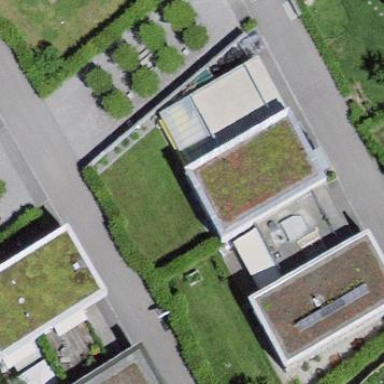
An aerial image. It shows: Flat-roofed house.